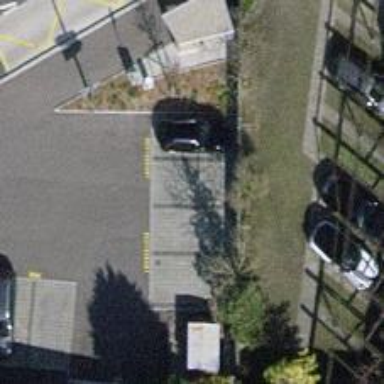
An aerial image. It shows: Parking area with surface.